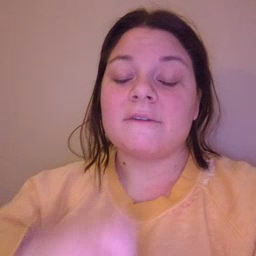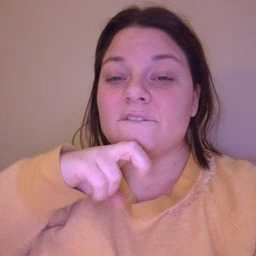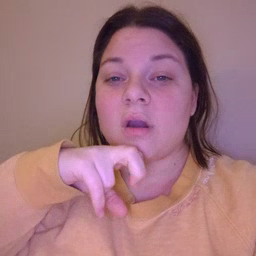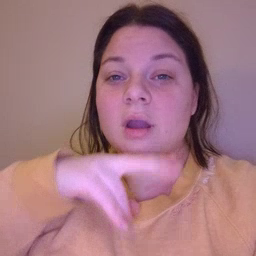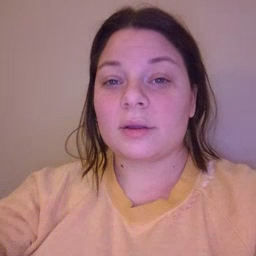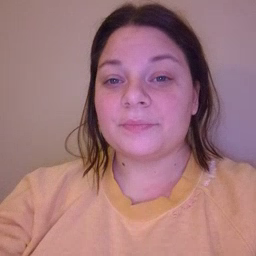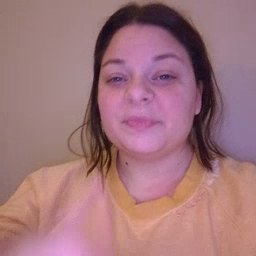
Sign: frog